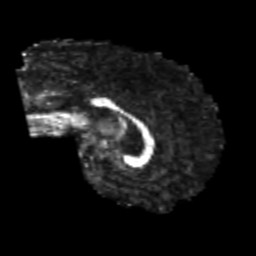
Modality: FA
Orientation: sagittal
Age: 25
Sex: male
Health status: healthy
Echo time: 0.074 s